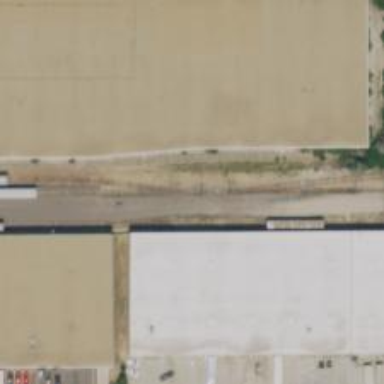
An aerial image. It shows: Railway yard used for servicing trains.